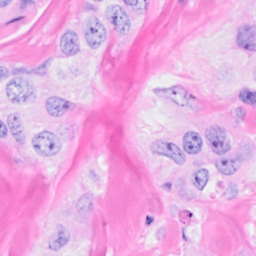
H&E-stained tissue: Breast